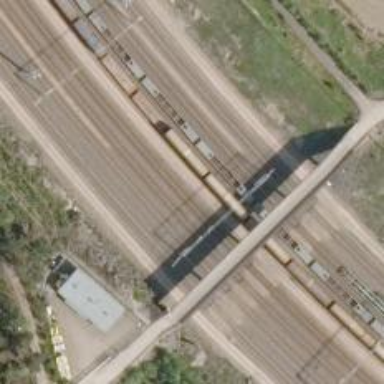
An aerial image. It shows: Railway yard.